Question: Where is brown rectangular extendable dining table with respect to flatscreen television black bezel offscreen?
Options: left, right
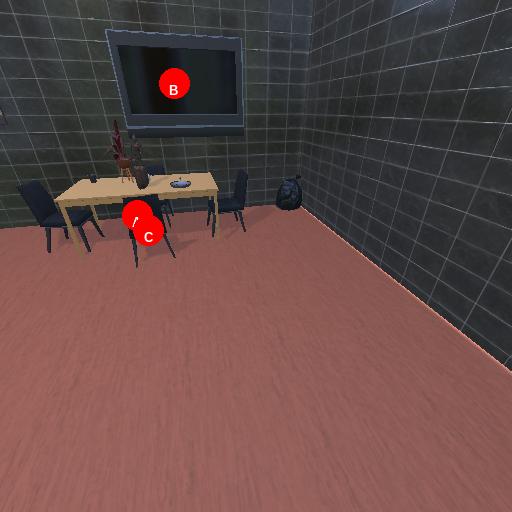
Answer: left